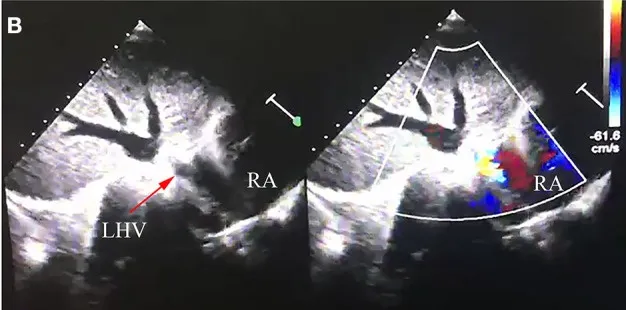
Echocardiography image of anomalous left hepatic venous connection. LHV, left hepatic vein; RA, right atrium. . (A,B) Echocardiography image confirmed LHV came into the RA.
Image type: radiology (ultrasound)